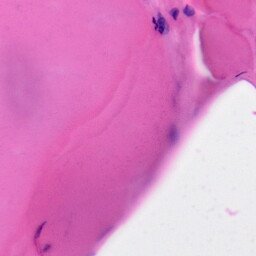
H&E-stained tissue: Skin